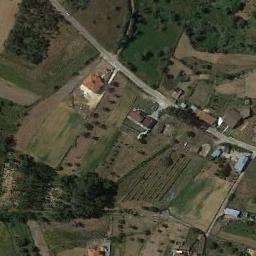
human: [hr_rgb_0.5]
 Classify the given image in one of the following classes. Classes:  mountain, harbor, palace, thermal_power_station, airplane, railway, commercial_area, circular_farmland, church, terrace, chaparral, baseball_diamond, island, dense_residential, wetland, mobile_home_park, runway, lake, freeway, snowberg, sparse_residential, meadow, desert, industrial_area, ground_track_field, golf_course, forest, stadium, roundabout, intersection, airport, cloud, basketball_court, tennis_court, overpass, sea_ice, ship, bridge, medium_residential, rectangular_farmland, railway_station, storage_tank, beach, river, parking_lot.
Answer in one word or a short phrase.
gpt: terrace